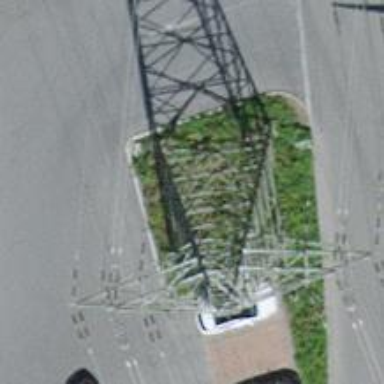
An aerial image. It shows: Power line with 8 cables.